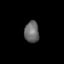
Tissue: skin
Cell type: Epithelial cells
Senescence score: 0.2632
Nuclear area (px): 307
Mean DAPI intensity: 105.896